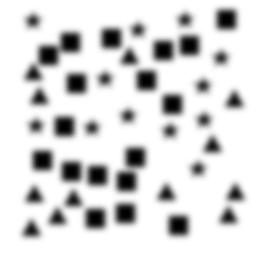
Squares: 18
Triangles: 12
Stars: 12
Total shapes: 42